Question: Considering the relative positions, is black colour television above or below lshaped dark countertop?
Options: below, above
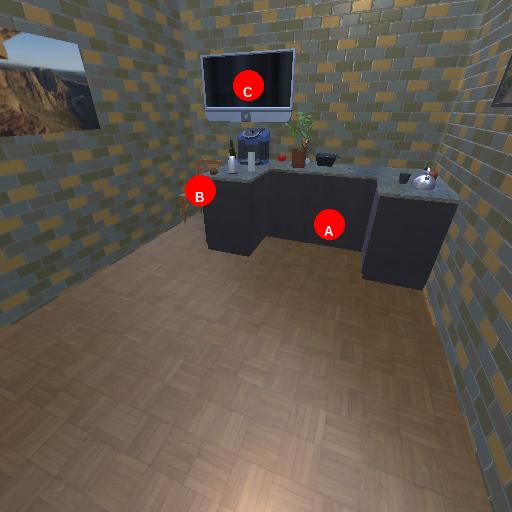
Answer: below